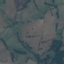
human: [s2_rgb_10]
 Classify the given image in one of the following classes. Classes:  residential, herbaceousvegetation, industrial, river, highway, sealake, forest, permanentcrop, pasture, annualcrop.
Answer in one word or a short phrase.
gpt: Pasture